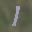
Label: 1